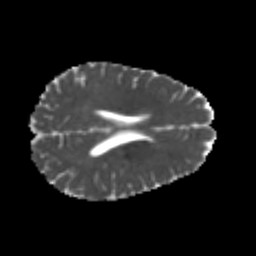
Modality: MD
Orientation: axial
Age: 26
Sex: female
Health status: healthy
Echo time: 0.074 s